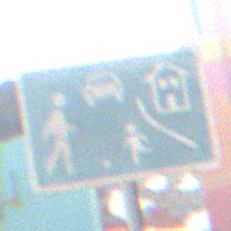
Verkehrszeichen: BeginnVerkehrsberuhigterBereich
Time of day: MorningAfternoon
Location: Outdoor (Special)
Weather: PartlyCloudy
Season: NotSpecified
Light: Natural